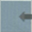
Piece: xx